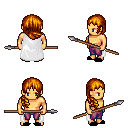
a pixel art fantasy rpg character, male body template, human, tanned skin, white cape, magenta pants, dark blonde right-swept hairstyle, black slippers, spear, four views (front, back, left, right), 2x2 character sprite sheet, small pixel art, hard edges, no anti-aliasing